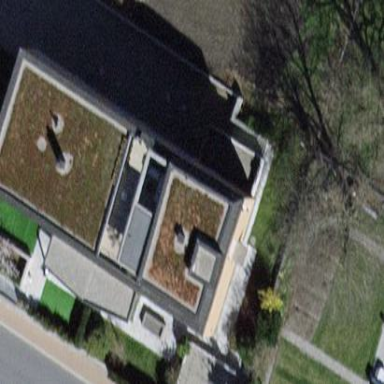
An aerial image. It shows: Building with flat roof.